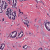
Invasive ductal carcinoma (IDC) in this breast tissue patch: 1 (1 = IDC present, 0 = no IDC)